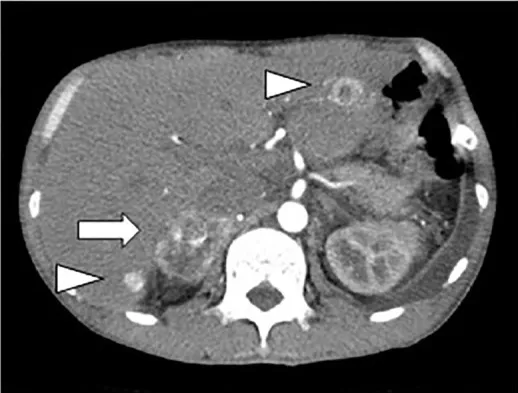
(B) Abdominal contrast-enhanced computed tomography revealed a 50-mm hyper-vascularized tumor with calcification in the right adrenal gland and multiple hyper-vascularized tumors in the liver. The right adrenal gland showed round shape and a mixture of high- and low-density area. In addition, since there was thin adipose tissue between the right adrenal gland and the kidney and inferior vena cava, there seemed to be no infiltration into surrounding organs.
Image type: radiology (ct)